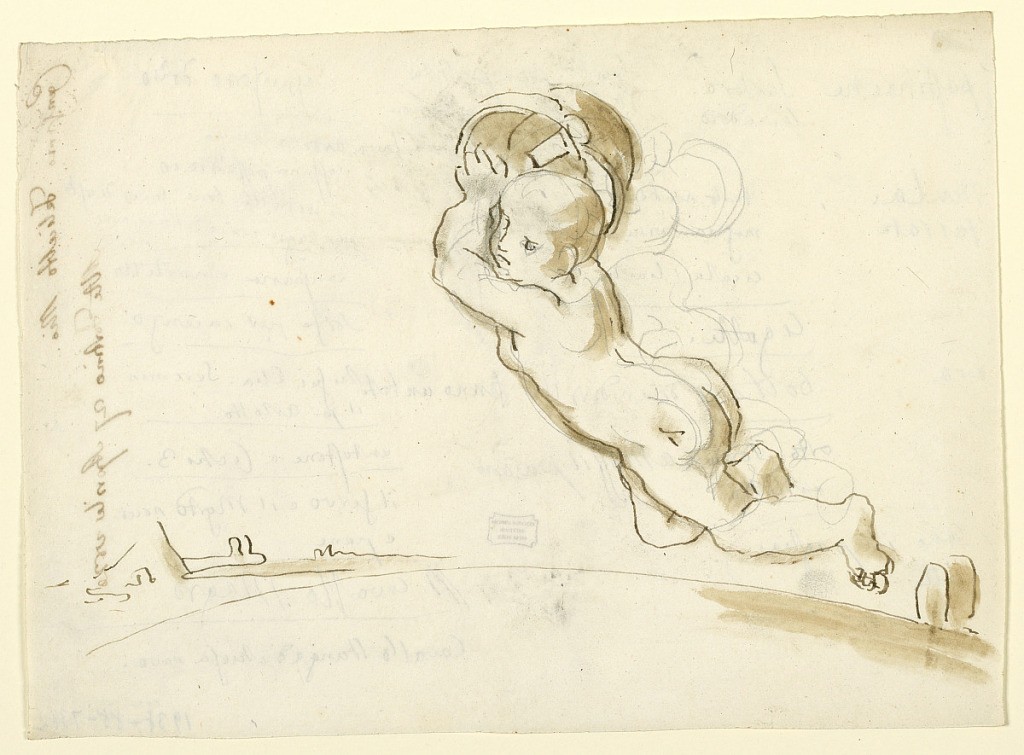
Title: Putto
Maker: Fortunato Duranti, Italian, 1787 - 1863
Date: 1820
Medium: Graphite, pen and bistre ink on paper
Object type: Drawing
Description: The running figure of a nude putto, moving toward the left. He holds a kind of vessel above his head. Landscape briefly indicated.